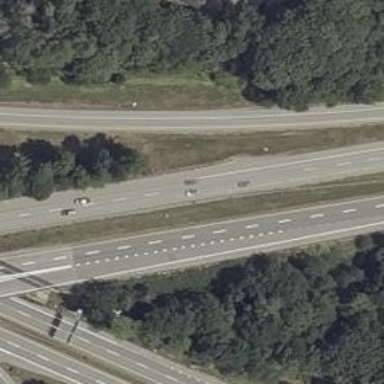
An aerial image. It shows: Asphalt motorway link.